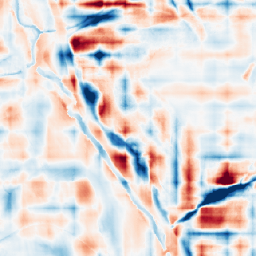
Category: wavelet
Decomposition family: wavelet_reverse_biorthogonal
Decomposition parameters: wavelet: rbio2.4
level: 5
Upsampling method: area
Upsampling parameters: scale: 4
Upsampling scale: 4